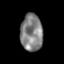
Tissue: skin
Cell type: Epithelial cells
Senescence score: 0.2745
Nuclear area (px): 809
Mean DAPI intensity: 129.042